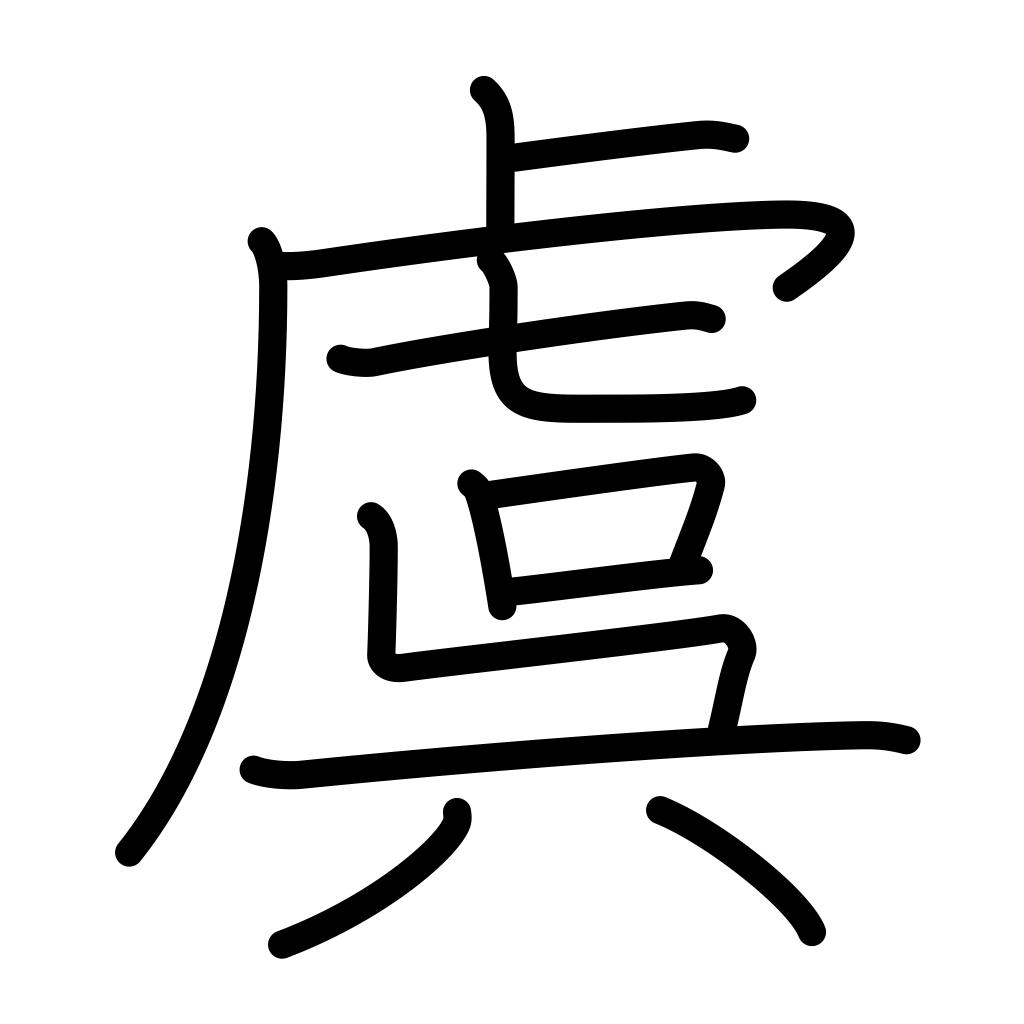
Meaning: fear, uneasiness, anxiety, concern, expectation, consideration